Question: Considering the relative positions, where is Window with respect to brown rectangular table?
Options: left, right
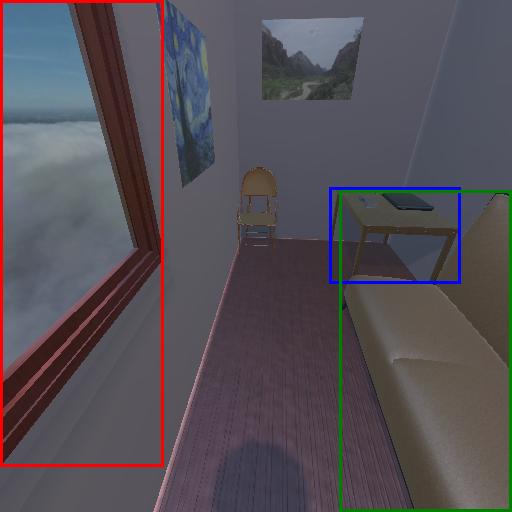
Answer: left